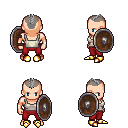
a pixel art fantasy rpg character, male body template, human, light skin, white pirate shirt, red pants, gray short mohawk hairstyle, gold boots, shield, four views (front, back, left, right), 2x2 character sprite sheet, small pixel art, hard edges, no anti-aliasing